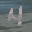
Label: 4